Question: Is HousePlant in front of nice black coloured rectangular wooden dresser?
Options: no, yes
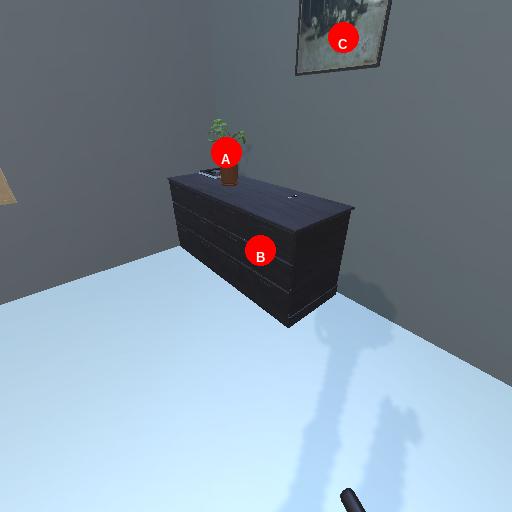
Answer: no